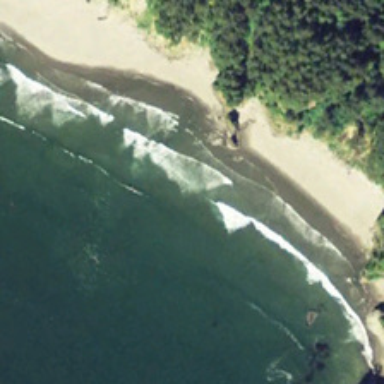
Green ocean is near yellow beach and green trees .